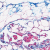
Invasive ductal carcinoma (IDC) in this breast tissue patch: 0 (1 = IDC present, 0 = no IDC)